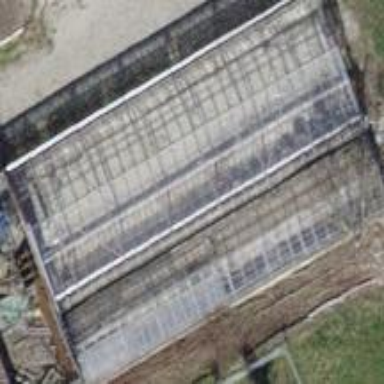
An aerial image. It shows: Greenhouse.